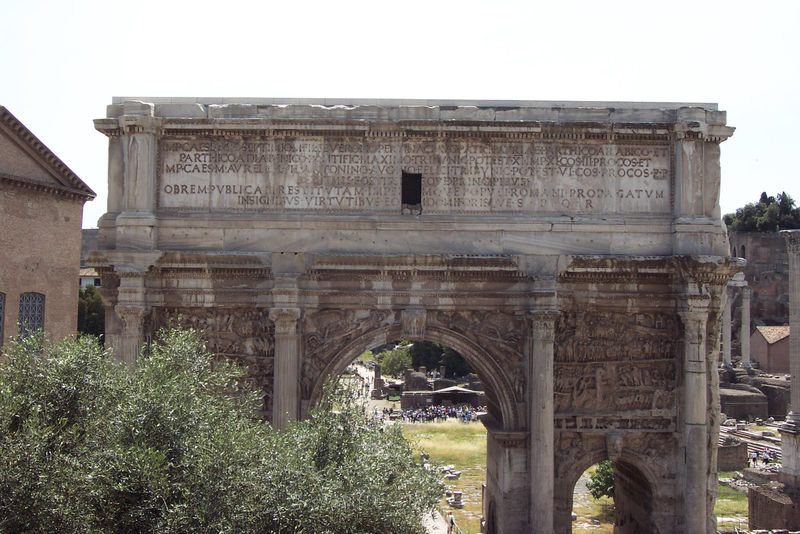
Titel: Forum Romanum: Triumphbogen des Septimius Severus
Standort: Rom, Forum Romanum (EU - I - Latium)
Schlagwörter: baum, himmel, menschen, frankreich, säulen, haus, wiese, alt, bogen, italien, krieg, soldaten, arena, foto, fotografie, ruine, ruinen, herrscher, rom, kapitell, römer, tempel, römisch, forum romanum, triumphbogen, bauwerk, attika, latein, touristen, amphitheater, einzug, stätte, bildprogramm, vries, ruinenfeld in rom, herrscherinszenierung, herrschereinzug